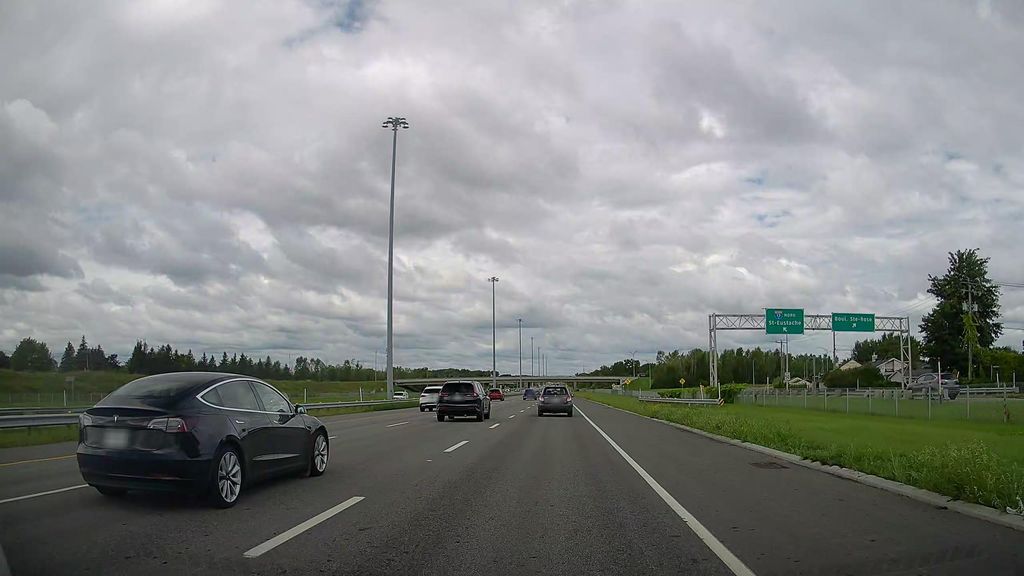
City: montreal